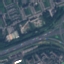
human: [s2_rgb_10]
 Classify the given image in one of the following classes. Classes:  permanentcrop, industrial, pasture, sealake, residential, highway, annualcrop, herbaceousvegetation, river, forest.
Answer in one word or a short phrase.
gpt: Highway